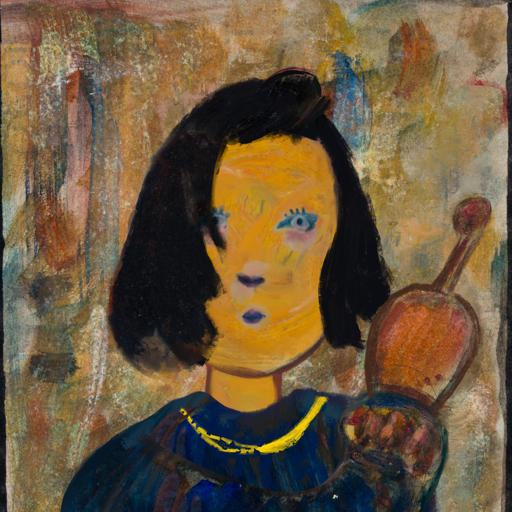
Background: Pipe, Head And Neck Front: After_Raid, Face Front: Hill_Girl, Bust: Pipe, Hair Front: Mosgoul, Head Accessory: Blank, Second Necklace: Blank, Necklace: Irani_1, Baby: Blank